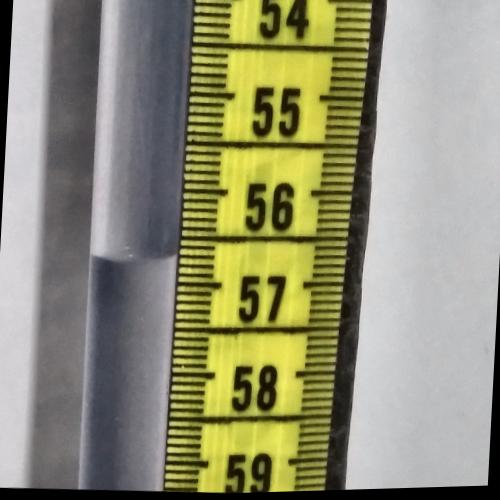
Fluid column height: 56.7 cm